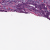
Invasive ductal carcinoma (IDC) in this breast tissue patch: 1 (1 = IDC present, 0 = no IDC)